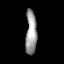
Tissue: prostate
Cell type: T cells
Senescence score: 0.3484
Nuclear area (px): 464
Mean DAPI intensity: 161.116